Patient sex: M
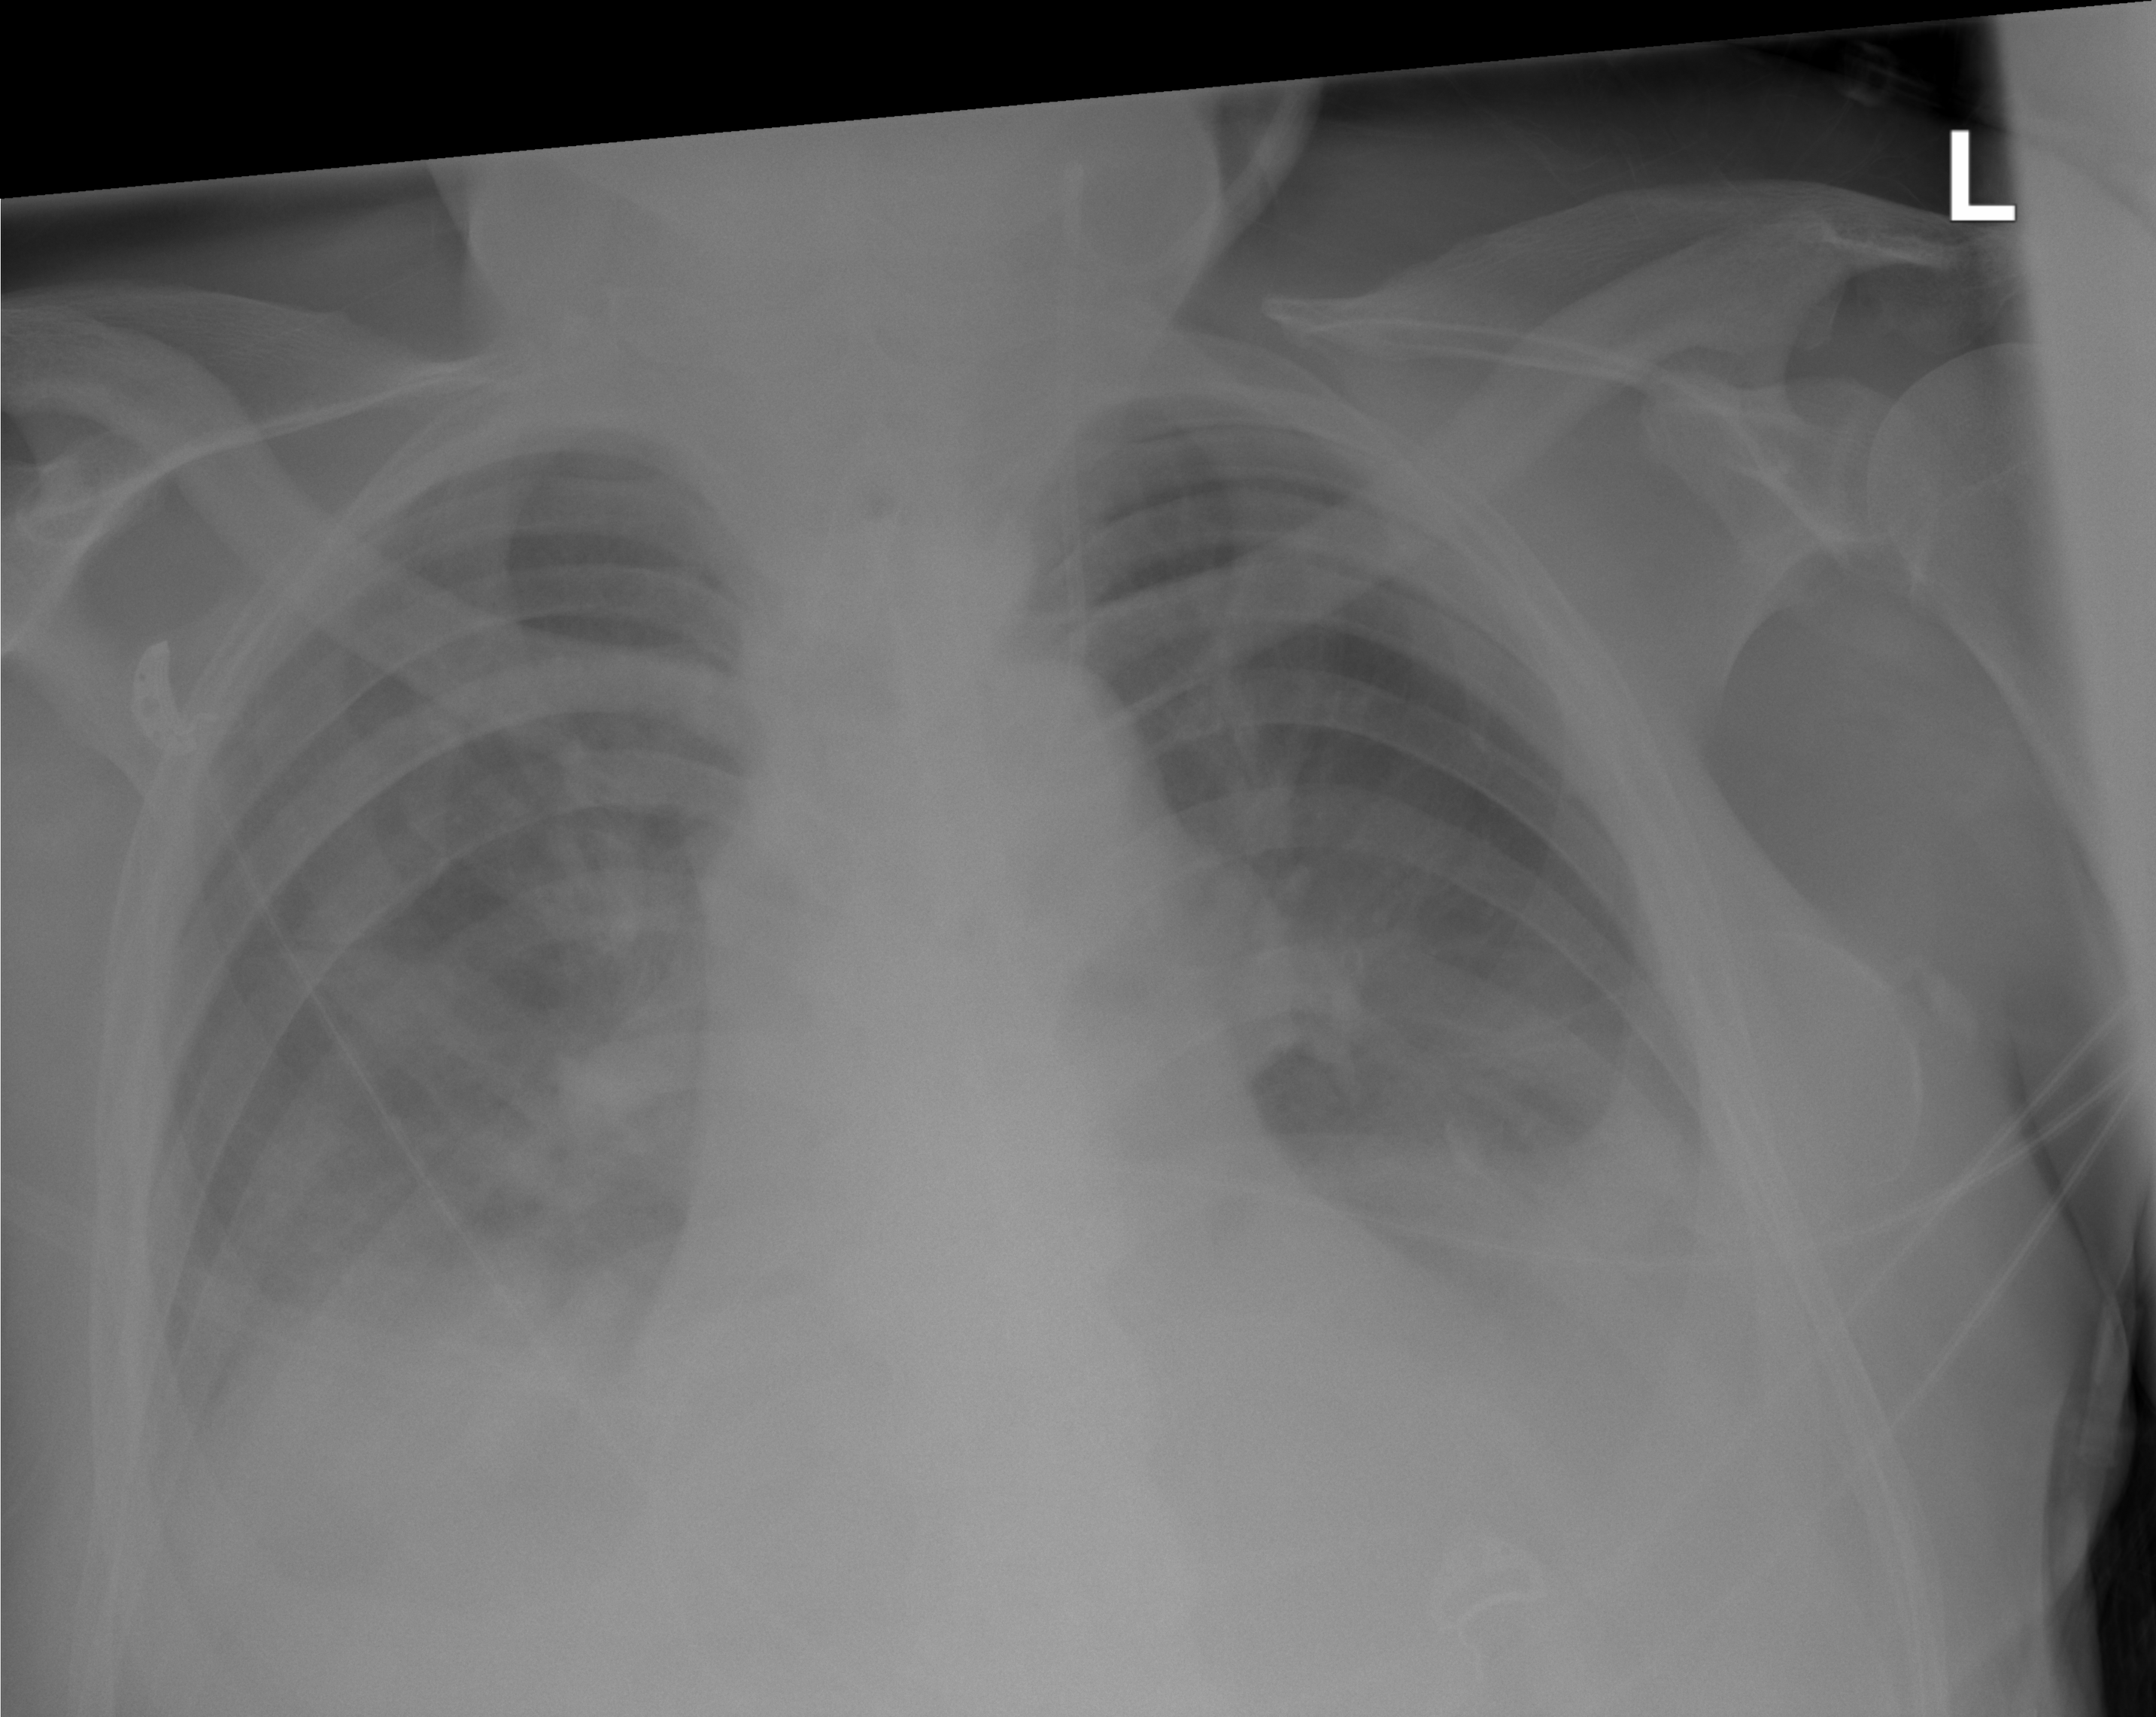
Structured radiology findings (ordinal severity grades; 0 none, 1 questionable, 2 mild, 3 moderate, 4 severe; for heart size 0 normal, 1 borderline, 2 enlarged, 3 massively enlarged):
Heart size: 1
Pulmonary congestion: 2
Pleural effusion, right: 3
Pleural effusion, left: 3
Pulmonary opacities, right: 2
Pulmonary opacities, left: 2
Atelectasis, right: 2
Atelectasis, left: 2